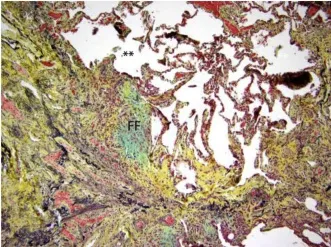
C: A high magnification on the Movat stain highlights the fibroblastic foci (FF) alongside fibrosis (yellow) and uninvolved lung (**). (For interpretation of the references to colour in this figure legend, the reader is referred to the Web version of this article.
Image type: pathology (van_gieson)